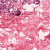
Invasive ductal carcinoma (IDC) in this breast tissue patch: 0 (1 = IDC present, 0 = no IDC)